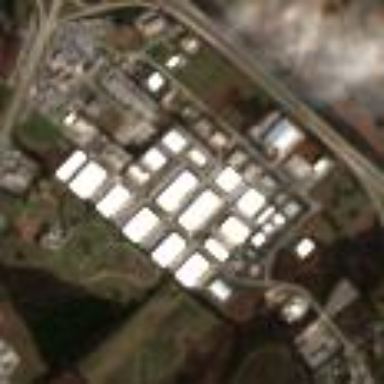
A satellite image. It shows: Industrial area designated as industrial park.